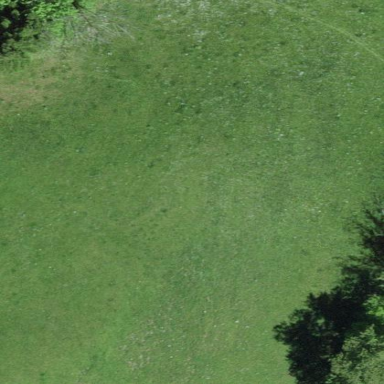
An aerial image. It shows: Beautiful meadow.